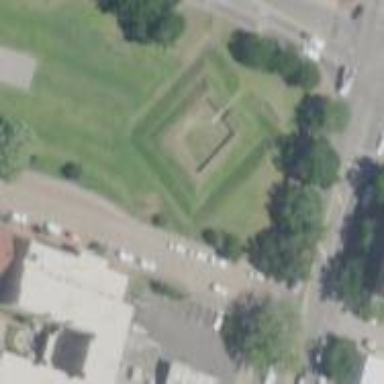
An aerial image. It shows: Historic fort.